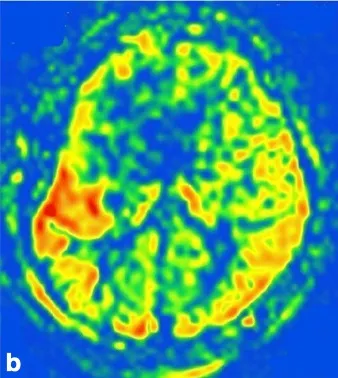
Postoperative investigations. (b) Postoperative arterial spin labeling perfusion imaging showed increased intensity in the M2 inferior trunk of the right MCA territory.
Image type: radiology (mri)